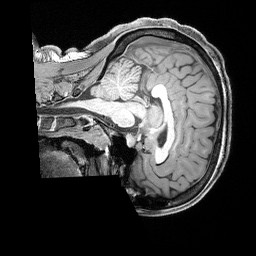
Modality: T1w
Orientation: sagittal
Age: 25
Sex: female
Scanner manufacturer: siemens
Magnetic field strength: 3 T
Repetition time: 2.4 s
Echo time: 0.00215 s